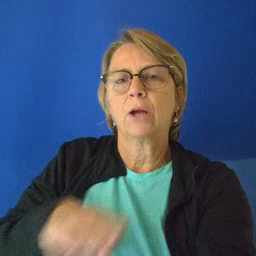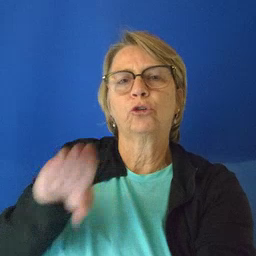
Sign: dryer